Question: # Complex Grid Layout, Help!
I'm making a responsive website using bootstrap 3.0.2 and can't figure out the layout that is stated in the requirements document for the project. I made an image of what I need, and will give more detail, or update my question, if needed. I am open to any suggestion on how to accomplish this.
## The Issue
This image describes what I need the design to look like at three different widths.
, each box will be basically a div with an image, article title and summary within it.

## Like to say ... in advanced
Id like to say thanks and apologize in advanced if the question is dumb or the answer is obvious. I have been a dev for a long time, but I'm new to responsive design and I've been banging my head on the wall trying to get this to work
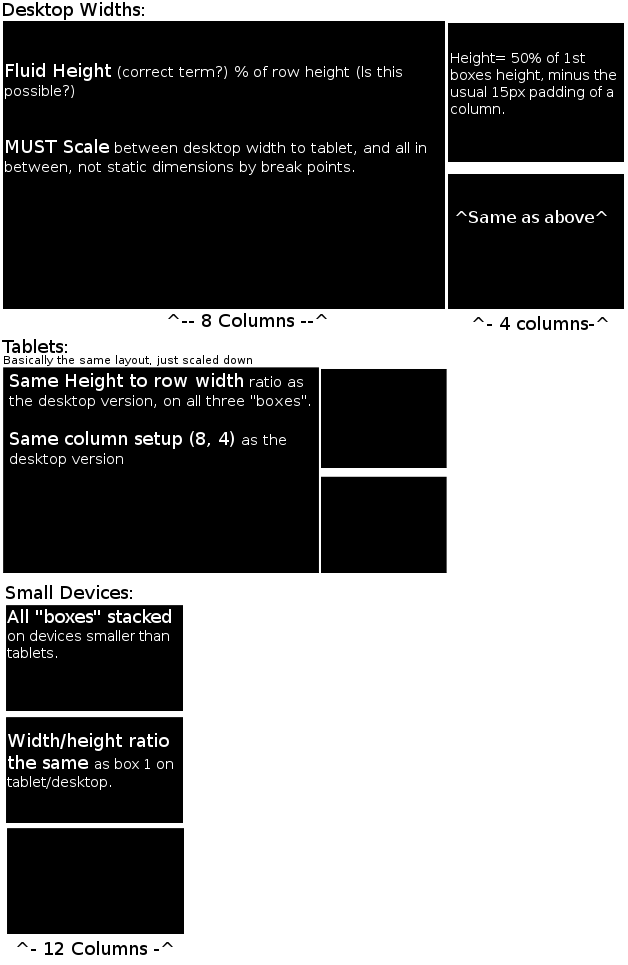
Answer: The problematic part of your project is to make two smaller blocks side with a bigger one and make these two 50%. As far as I know, there are no mature cross-browser solutions that would accomplish that without javascript.
You may want to take a look at: <URL>.
Another approach to accomplish the same could be using <URL>.
All in all, if you can do that, I would suggest just using JS, with a fallback to css that will not break the site's look too much. Having just finished a project with similar requirements, I would just like to say good luck.